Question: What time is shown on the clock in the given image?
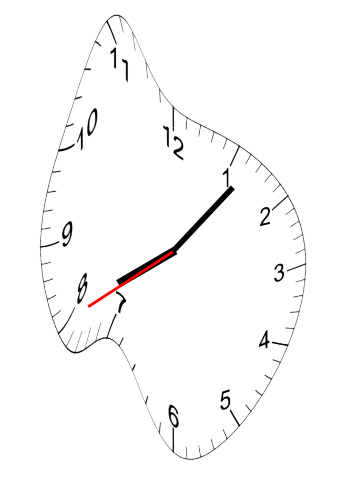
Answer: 08:06:40